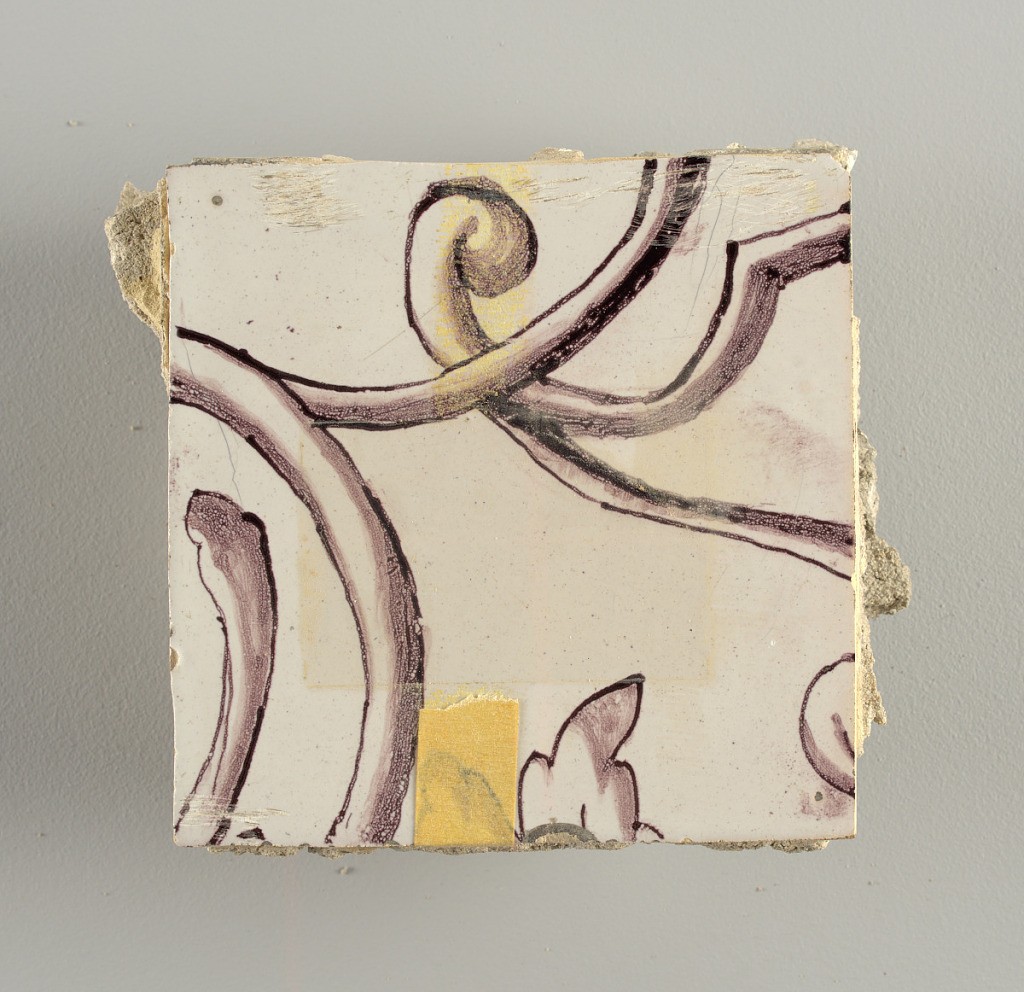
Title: Wall facing
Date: ca. 1725
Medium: tin-glazed earthenware, underglaze
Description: Two vertical rectangles, twenty-three tiles high.  A) Nine tiles wide at top; seven tiles wide at bottom.  B) Ten and one-half tiles wide.

Arabesque design of foliage.  A) with centered figure of Justice under a canopy.  B) with centered urn.